Question: When I try to get random row from table by id using 'RAND()' function I get unexpected unstable results. The following query (where id column is primary key) returns 1, 2 or even more rows:

I tried next variant as well which produces same result:
'''
SELECT id, word FROM words WHERE id = FLOOR(RAND() * 1000)
'''
I found another solution for my task:
'''
SELECT id, word FROM words ORDER BY RAND() LIMIT 1
'''
But I want to know why MySQL behavior is so unexpected with using so elementary functionality. It scares me.
I experimented in different IDE with the same results.
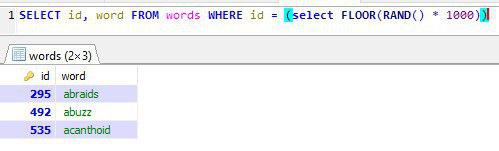
Answer: The behavior is not unexpected. The <URL> function is evaluated per-row:
'''
SELECT RAND() FROM sometable LIMIT 10
+----------------------+
| RAND() |
+----------------------+
| 0.7383128467372738 |
| 0.6141578719151746 |
| 0.8558508500976961 |
| 0.4367806654766022 |
| 0.6163508078235674 |
| 0.7714120734216757 |
| 0.0080079743713214 |
| 0.7258036823252251 |
| 0.6049945192458057 |
| 0.8475615799869984 |
+----------------------+
'''
Keeping this in mind, this query:
'''
SELECT * FROM words WHERE id = FLOOR(RAND() * 1000)
'''
means that row with id between 0 and 999 has 1/1000 probability of being SELECTed!